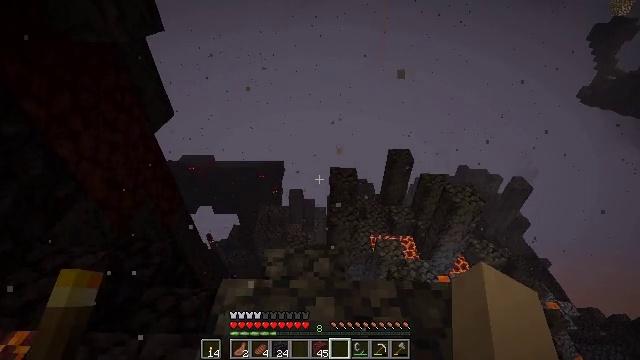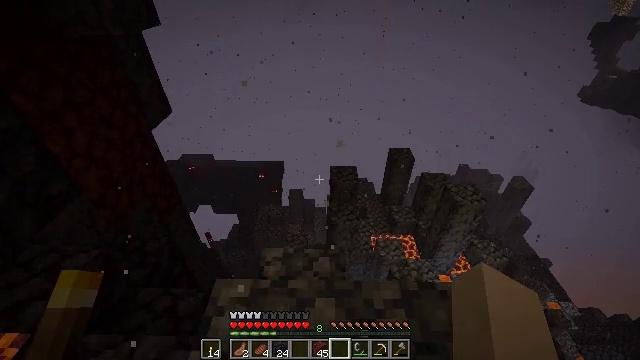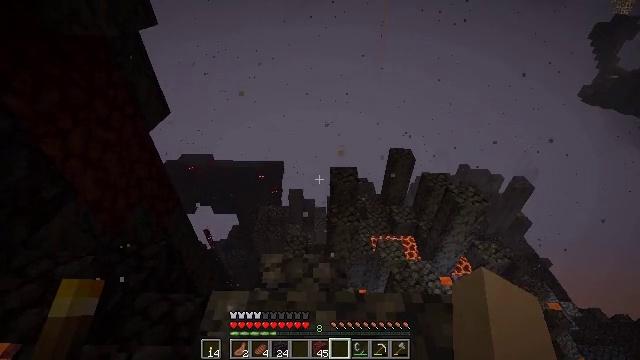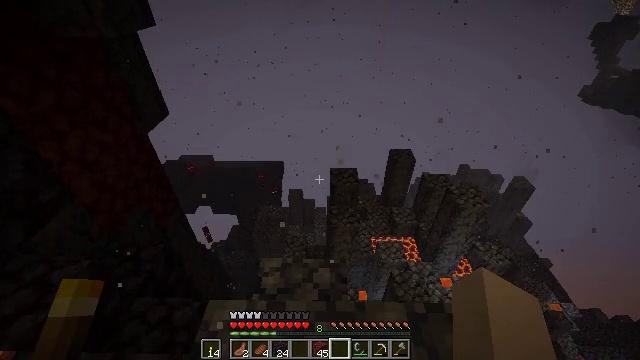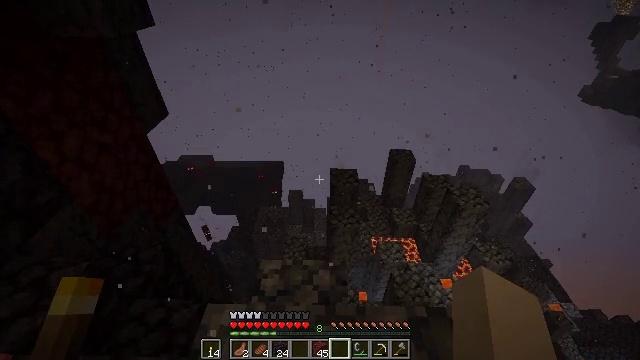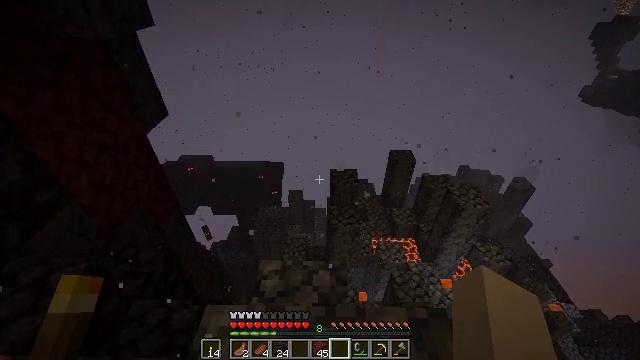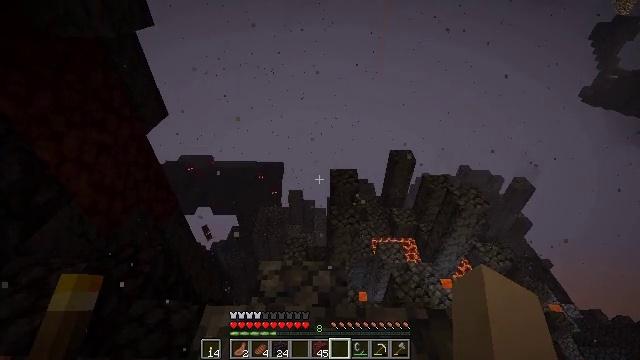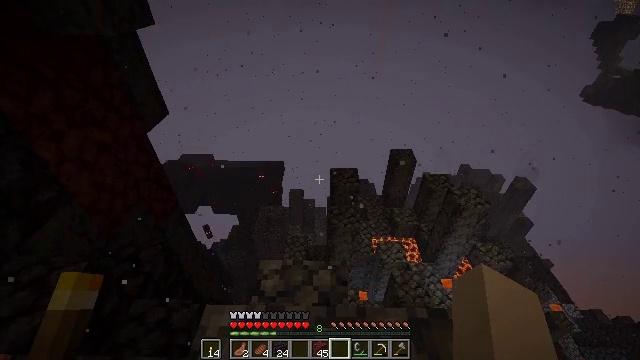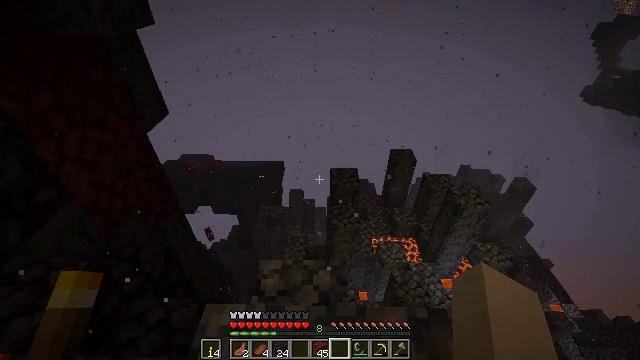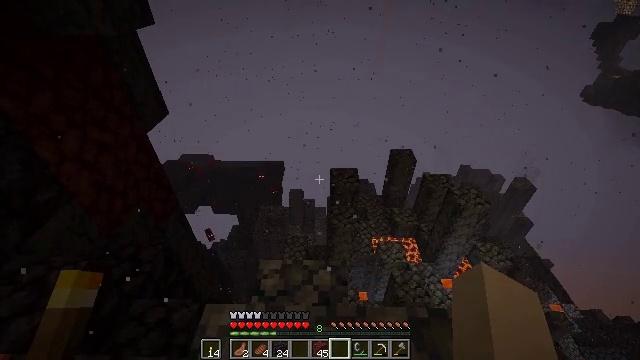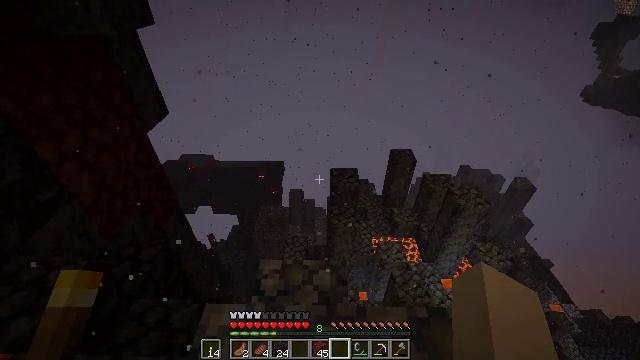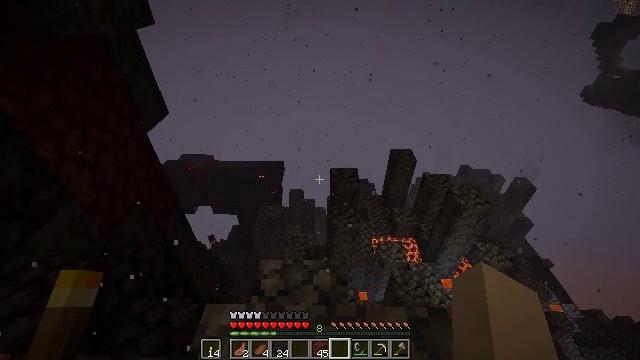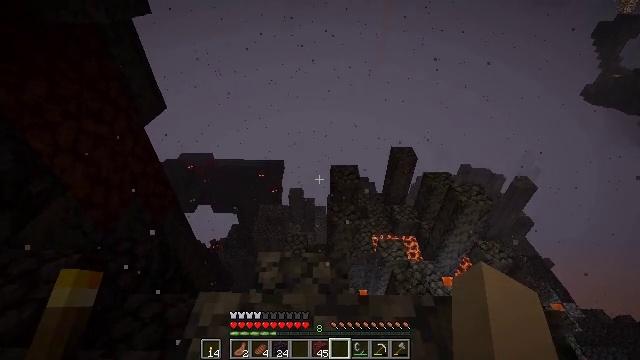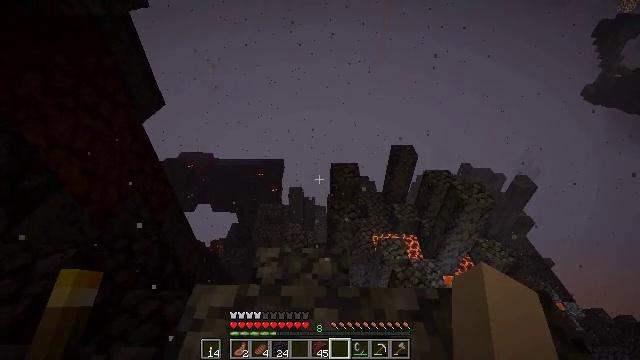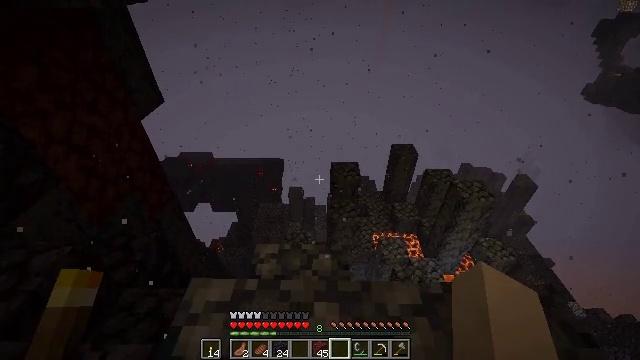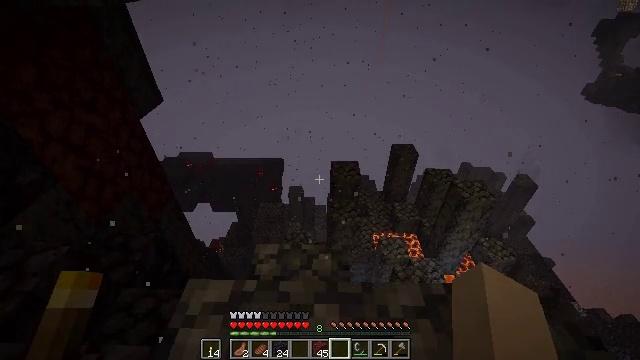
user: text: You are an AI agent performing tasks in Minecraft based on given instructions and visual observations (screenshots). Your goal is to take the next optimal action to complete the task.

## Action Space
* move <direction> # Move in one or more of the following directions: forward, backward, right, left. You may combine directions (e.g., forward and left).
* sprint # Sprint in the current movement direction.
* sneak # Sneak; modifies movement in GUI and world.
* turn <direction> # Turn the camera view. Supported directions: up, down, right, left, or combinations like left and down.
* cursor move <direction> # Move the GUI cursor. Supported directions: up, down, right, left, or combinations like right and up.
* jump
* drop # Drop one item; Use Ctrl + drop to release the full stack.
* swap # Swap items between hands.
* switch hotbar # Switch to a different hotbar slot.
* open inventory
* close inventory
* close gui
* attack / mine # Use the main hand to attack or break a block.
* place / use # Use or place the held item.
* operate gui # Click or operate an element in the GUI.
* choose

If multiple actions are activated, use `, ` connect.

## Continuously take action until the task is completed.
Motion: motion action
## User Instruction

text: Kill a magma cube.
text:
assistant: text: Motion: no_op
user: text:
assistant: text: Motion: no_op
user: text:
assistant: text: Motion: no_op
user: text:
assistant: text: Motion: no_op
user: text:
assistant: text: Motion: no_op
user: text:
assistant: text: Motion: no_op
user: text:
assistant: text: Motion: no_op
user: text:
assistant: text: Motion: no_op
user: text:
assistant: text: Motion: no_op
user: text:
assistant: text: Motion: no_op
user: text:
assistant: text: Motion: sneak
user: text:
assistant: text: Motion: sneak
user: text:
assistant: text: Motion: sneak
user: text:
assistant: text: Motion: sneak
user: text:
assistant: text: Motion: move forward, sneak
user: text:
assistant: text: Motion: move forward, sneak
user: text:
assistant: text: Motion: move forward, sneak
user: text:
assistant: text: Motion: move forward, sneak
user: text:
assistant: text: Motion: move forward, sneak
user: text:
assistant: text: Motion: move forward, sneak
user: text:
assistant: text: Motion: move forward, sneak
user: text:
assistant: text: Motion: move forward, sneak
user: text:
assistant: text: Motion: move forward, sneak
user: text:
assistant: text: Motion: move forward, sneak
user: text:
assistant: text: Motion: move forward, sneak
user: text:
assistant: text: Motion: move forward, sneak, turn right and up
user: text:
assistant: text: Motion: move forward, sneak, turn right and up
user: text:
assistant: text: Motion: sneak, turn right
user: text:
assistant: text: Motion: sneak, turn right
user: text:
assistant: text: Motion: sneak, turn right